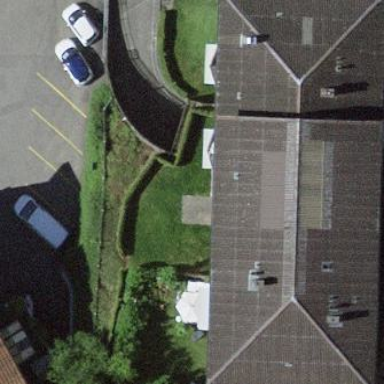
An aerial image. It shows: Residential building with hipped roof.